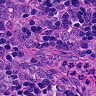
Metastatic tissue present: yes